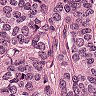
Metastatic tissue present: yes